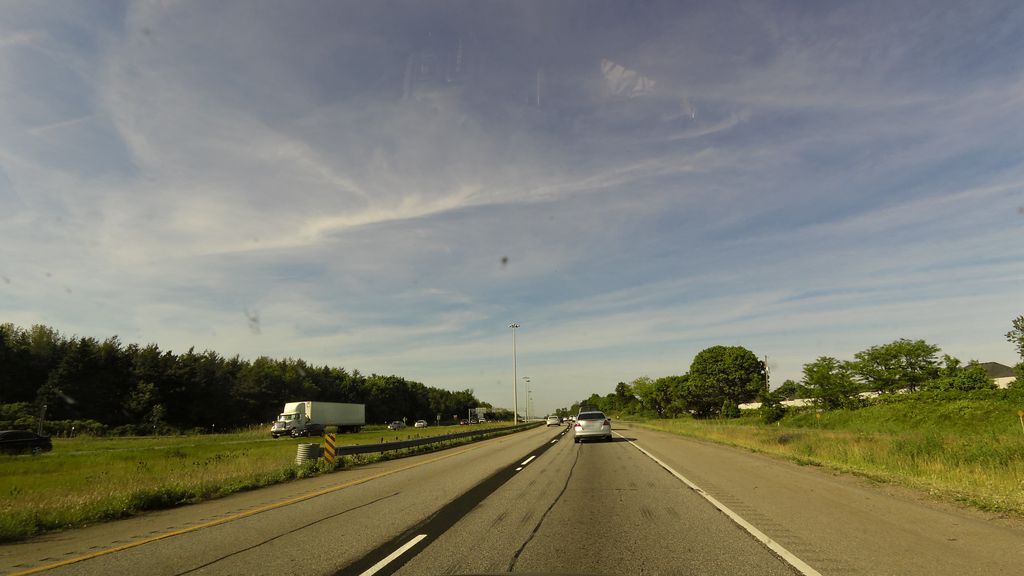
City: hamilton